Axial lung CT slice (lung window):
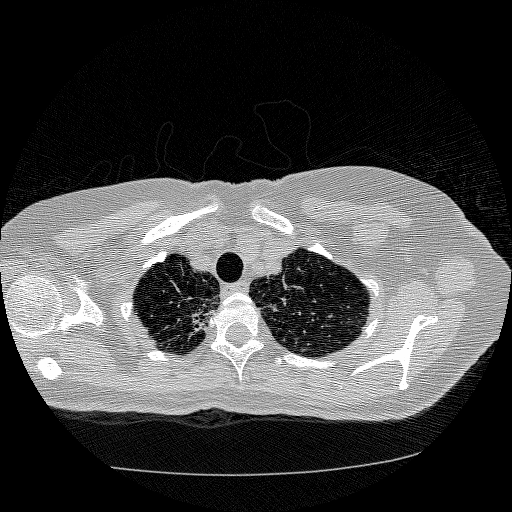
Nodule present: no